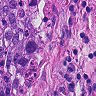
Metastatic tissue present: yes